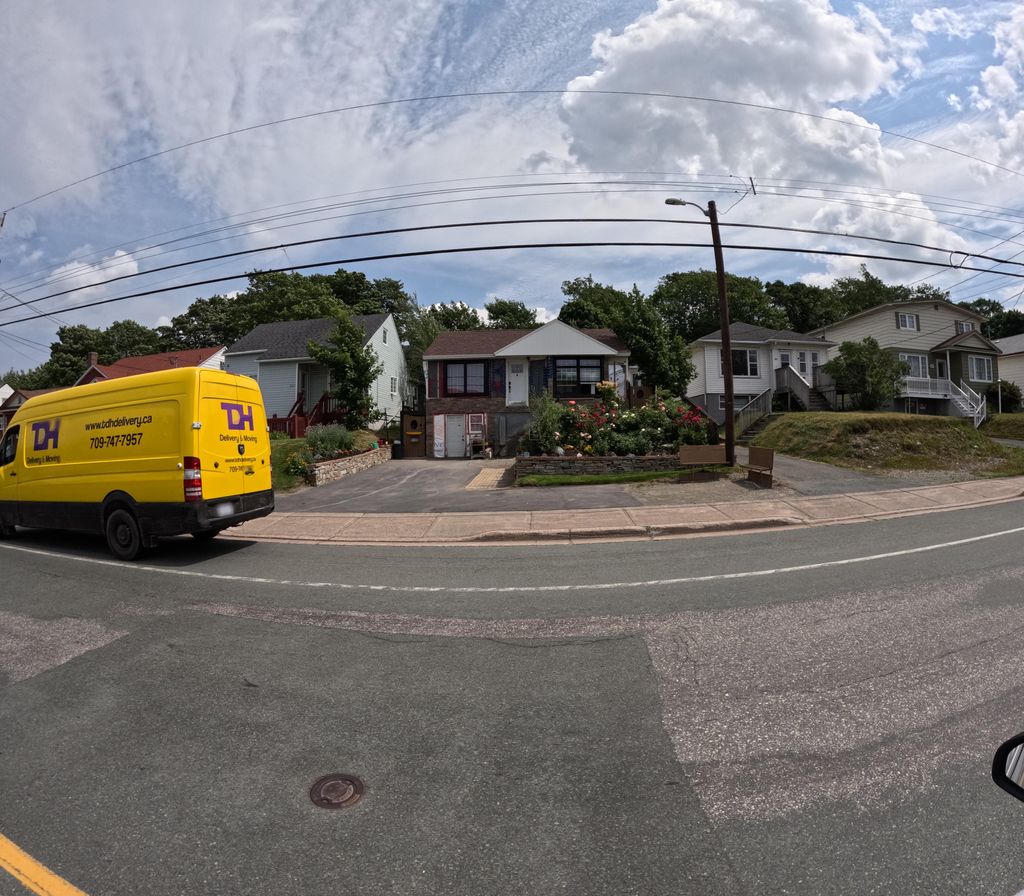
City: st_johns